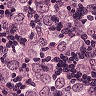
Metastatic tissue present: yes